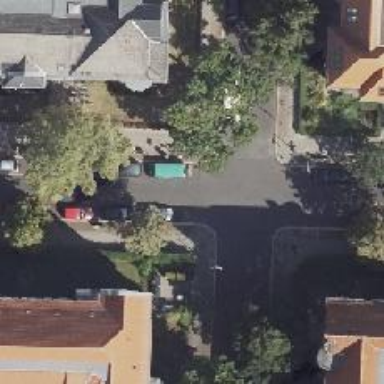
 and parallel on-street parking lanes on both sides."